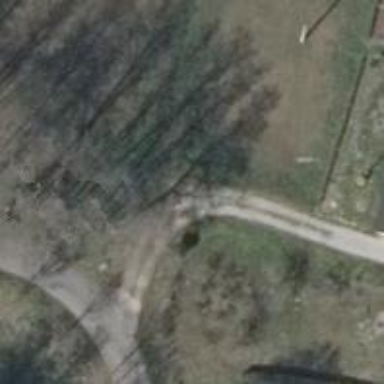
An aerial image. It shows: Driveway leading to service road.